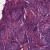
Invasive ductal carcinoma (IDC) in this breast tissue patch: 1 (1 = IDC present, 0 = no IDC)